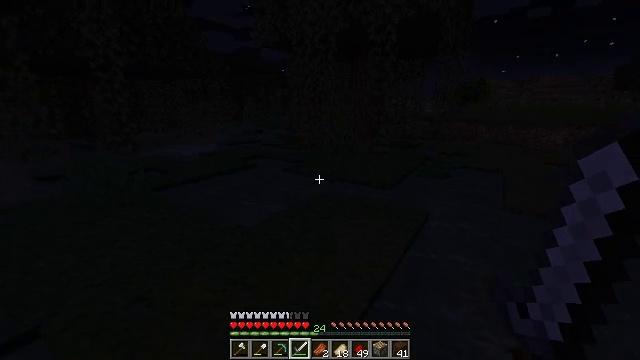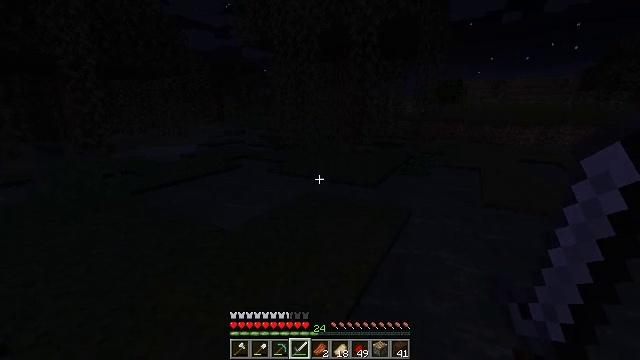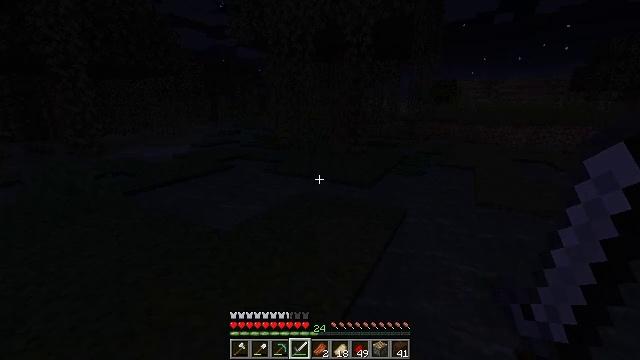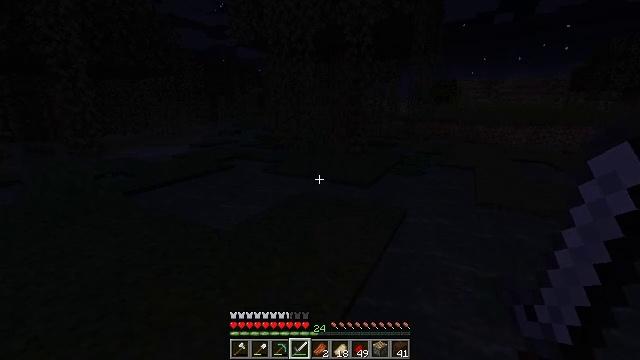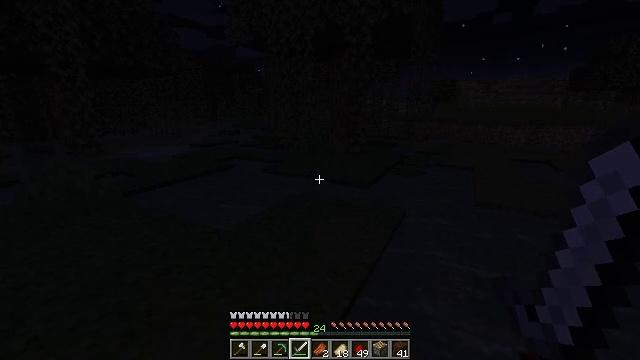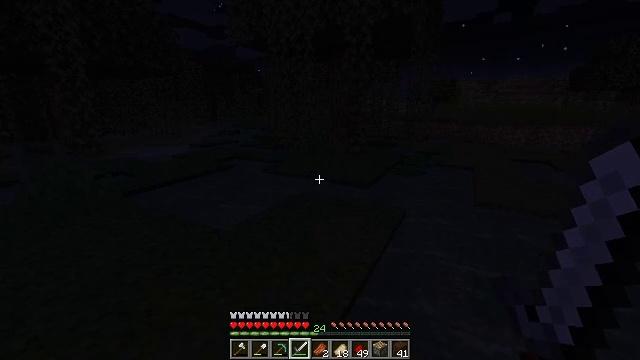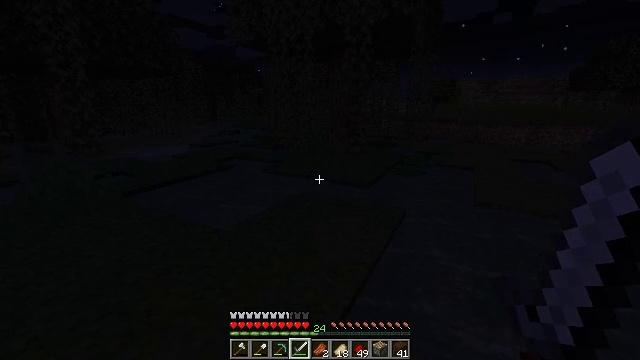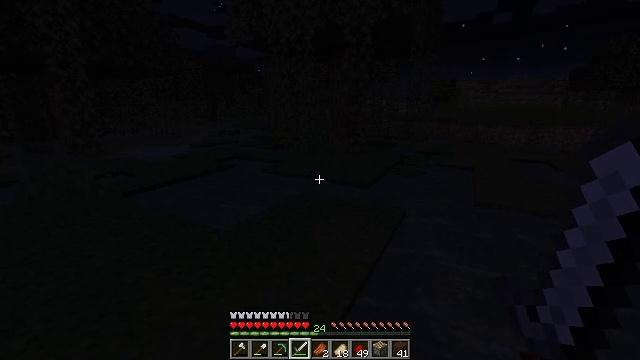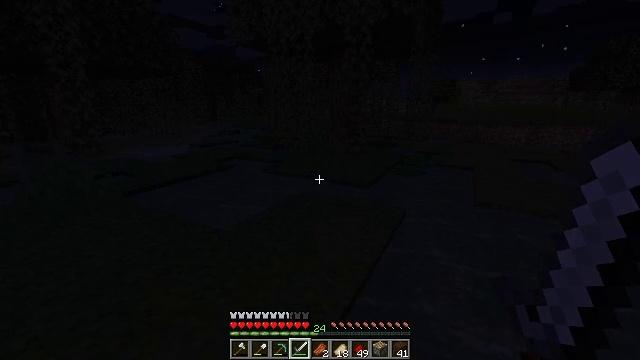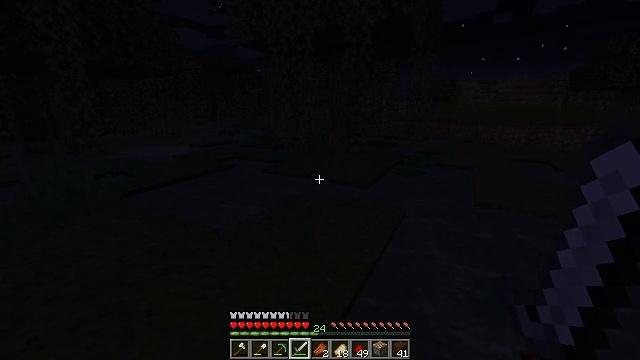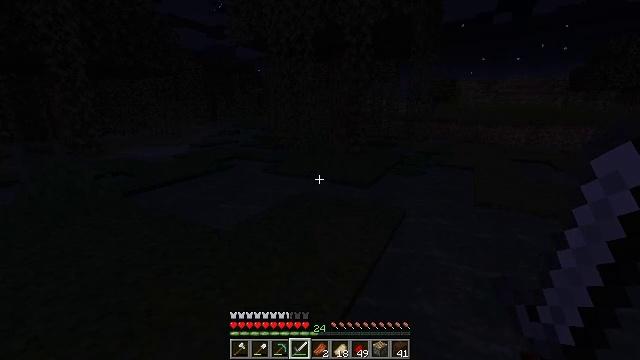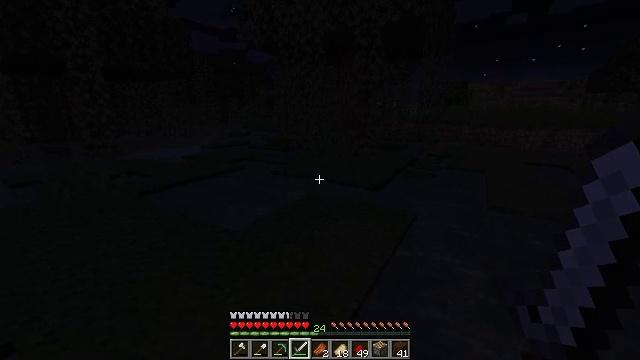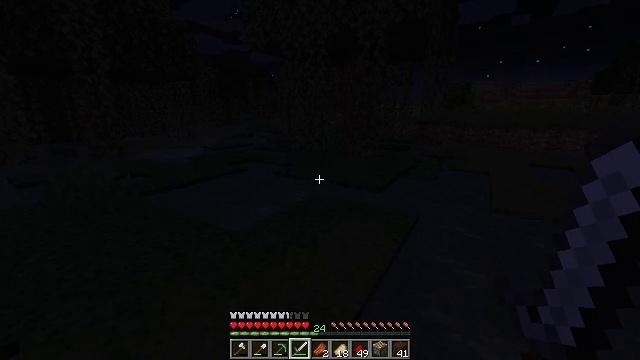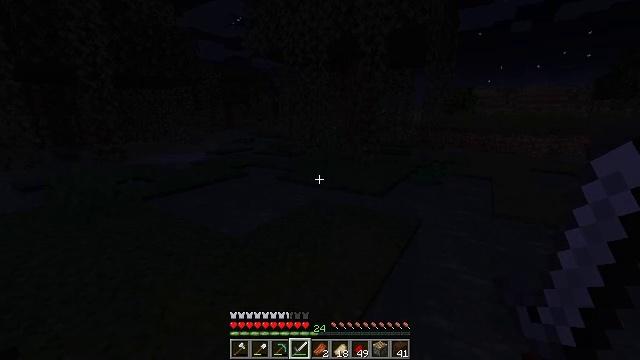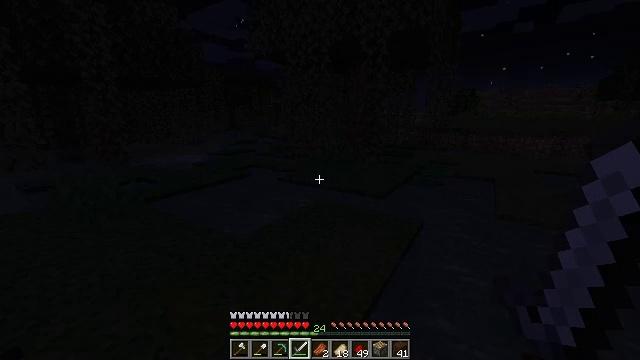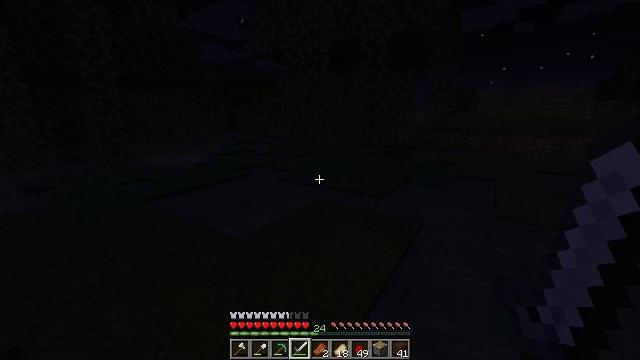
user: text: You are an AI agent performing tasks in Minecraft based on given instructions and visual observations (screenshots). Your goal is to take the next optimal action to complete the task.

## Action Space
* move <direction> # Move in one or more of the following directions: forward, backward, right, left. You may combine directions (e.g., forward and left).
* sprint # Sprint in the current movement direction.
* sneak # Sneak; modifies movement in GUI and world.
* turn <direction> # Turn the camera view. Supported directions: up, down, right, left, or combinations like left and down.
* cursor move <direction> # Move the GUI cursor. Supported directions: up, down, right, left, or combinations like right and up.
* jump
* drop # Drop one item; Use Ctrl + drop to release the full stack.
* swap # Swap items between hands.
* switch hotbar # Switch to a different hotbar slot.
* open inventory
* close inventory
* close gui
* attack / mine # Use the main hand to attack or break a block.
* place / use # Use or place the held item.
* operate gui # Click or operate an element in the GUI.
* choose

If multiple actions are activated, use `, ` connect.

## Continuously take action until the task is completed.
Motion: motion action
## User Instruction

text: Hunt mobs.
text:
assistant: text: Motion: turn right
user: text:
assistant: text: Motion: turn right
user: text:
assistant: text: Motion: no_op
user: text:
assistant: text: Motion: no_op
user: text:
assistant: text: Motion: no_op
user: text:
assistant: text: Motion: no_op
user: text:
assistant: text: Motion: no_op
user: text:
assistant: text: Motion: no_op
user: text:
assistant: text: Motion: no_op
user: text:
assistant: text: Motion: no_op
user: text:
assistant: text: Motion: turn left
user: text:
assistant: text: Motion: no_op
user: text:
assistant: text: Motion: turn up
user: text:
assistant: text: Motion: no_op
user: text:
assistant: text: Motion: no_op
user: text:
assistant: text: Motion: no_op
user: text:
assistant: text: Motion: no_op
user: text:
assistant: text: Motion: no_op
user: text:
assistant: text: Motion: no_op
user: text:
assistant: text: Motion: no_op
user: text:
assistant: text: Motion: no_op
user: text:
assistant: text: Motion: no_op
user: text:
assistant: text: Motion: no_op
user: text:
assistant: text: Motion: no_op
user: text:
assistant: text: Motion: no_op
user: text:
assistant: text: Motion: no_op
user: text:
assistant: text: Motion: no_op
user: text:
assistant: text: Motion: no_op
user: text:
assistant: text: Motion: no_op
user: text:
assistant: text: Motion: no_op